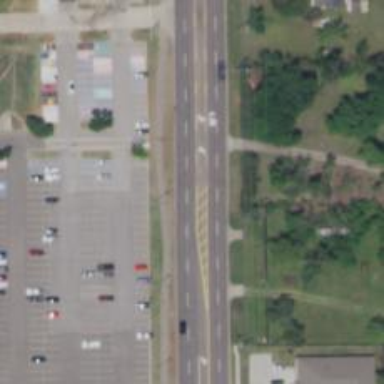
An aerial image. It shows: Secondary road.